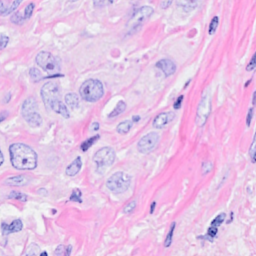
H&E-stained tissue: Breast